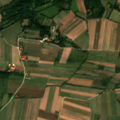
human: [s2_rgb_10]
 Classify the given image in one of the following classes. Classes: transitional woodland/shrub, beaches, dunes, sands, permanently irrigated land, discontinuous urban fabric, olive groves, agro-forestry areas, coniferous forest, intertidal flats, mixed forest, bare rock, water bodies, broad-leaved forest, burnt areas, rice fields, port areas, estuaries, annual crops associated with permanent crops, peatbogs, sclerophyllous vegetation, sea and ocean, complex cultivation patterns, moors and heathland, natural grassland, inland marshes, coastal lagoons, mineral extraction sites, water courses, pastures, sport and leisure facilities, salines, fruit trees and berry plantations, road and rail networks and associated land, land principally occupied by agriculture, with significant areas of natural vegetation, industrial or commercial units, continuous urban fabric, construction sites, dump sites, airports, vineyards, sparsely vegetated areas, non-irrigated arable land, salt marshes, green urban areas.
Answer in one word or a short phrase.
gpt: non-irrigated arable land, complex cultivation patterns, land principally occupied by agriculture, with significant areas of natural vegetation, broad-leaved forest